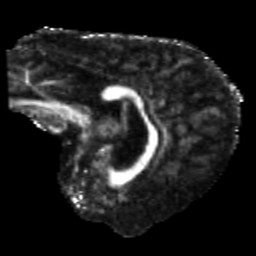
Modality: FA
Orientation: sagittal
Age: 66
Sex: male
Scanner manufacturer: siemens
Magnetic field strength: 3 T
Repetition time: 5.25 s
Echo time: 0.08 s